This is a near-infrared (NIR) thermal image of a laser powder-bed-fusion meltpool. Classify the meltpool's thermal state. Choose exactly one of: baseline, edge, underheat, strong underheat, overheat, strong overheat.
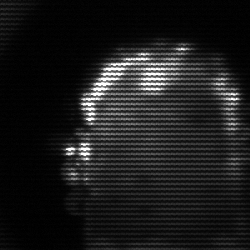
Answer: baseline